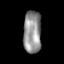
Tissue: skin
Cell type: Epithelial cells
Senescence score: 0.2816
Nuclear area (px): 741
Mean DAPI intensity: 146.914